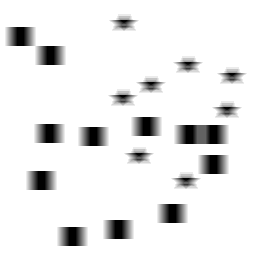
Squares: 12
Triangles: 0
Stars: 8
Total shapes: 20